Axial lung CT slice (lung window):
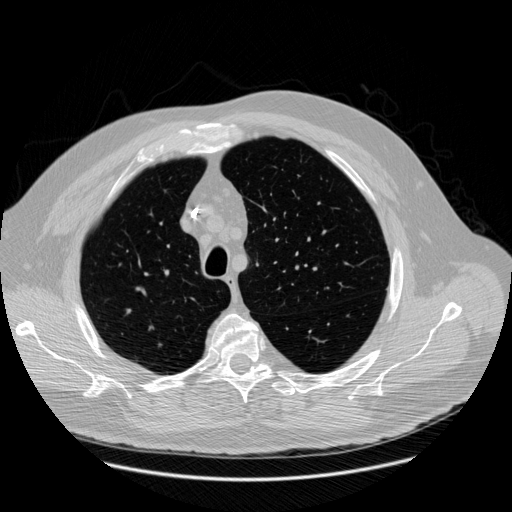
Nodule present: no